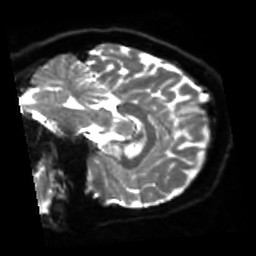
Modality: sbref
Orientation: sagittal
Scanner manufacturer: siemens
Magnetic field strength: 3 T
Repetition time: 4 s
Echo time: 0.0594 s